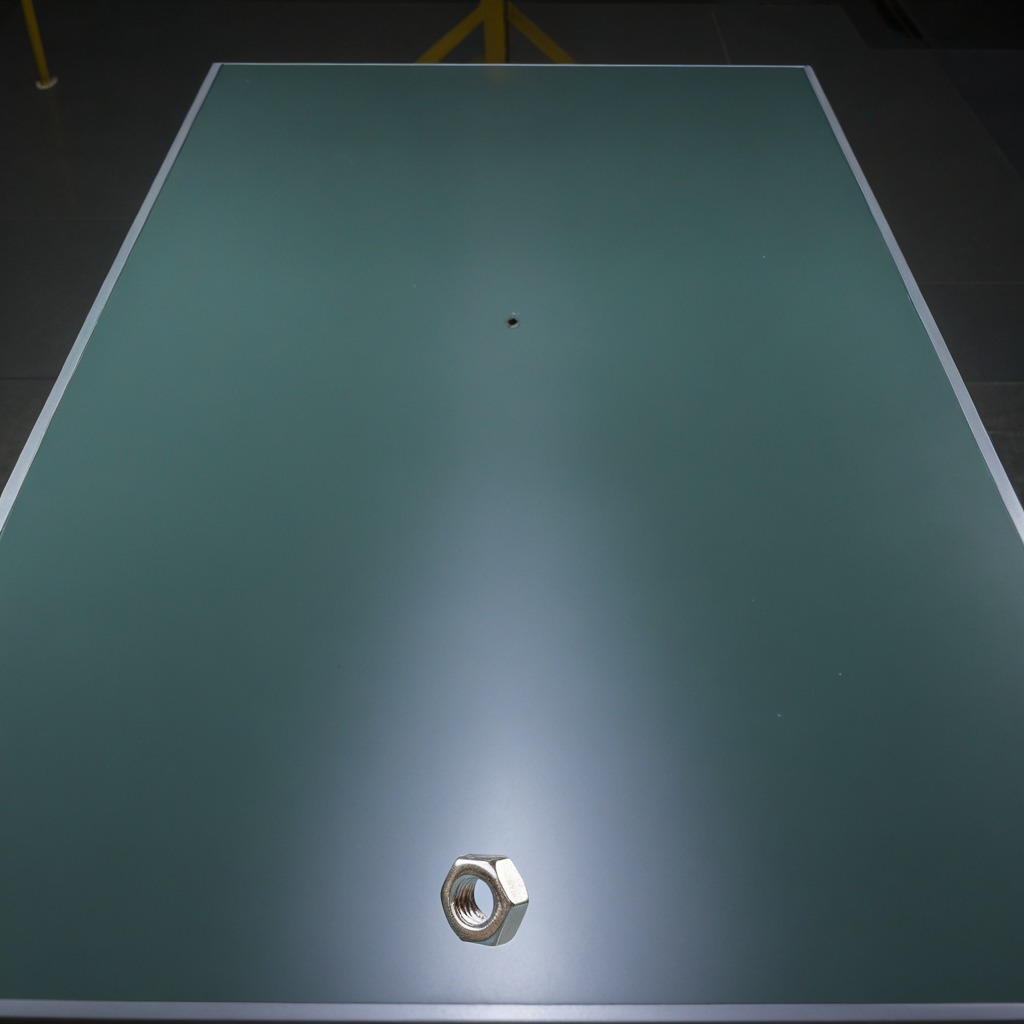
A metal nut lies on a clean empty table in a railway signal maintenance room lit by harsh overhead fluorescents photorealistic surface textures crisp shadows high dynamic range